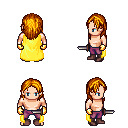
a pixel art fantasy rpg character, male body template, human, light skin, yellow cape, magenta pants, dark blonde long hairstyle, gold gloves, maroon shoes, dagger, four views (front, back, left, right), 2x2 character sprite sheet, small pixel art, hard edges, no anti-aliasing